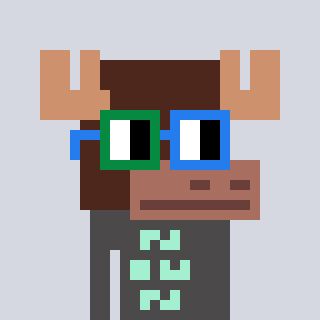
a pixel art character with square green and blue glasses, a moose-shaped head and a grayscale-colored body on a cool background